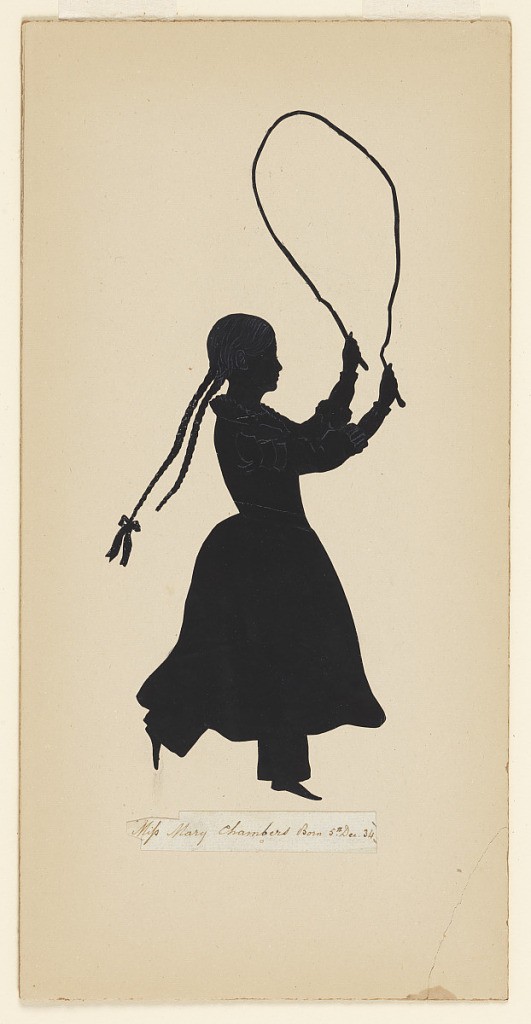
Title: Portrait of Mary Chambers Jumping Rope
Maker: Augustin-Amant-Constance Fidele Edouart, French, active England and USA, 1789 - 1861
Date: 1844
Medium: Brush and black tempra, white chalk on gray wove paper, cut and mounted on cream colored card
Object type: Silhouette
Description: A figure of a young girl is shown with a jumping rope in her upraised hands. Facing right, she is presented in mid-skip with her two long braids bouncing behind her.